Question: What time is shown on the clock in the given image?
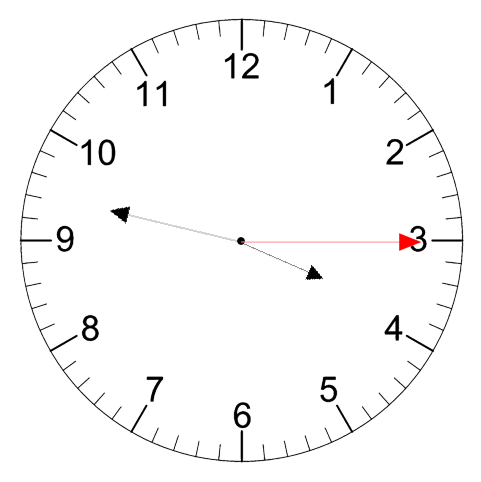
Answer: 03:47:15